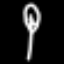
Label: leaf